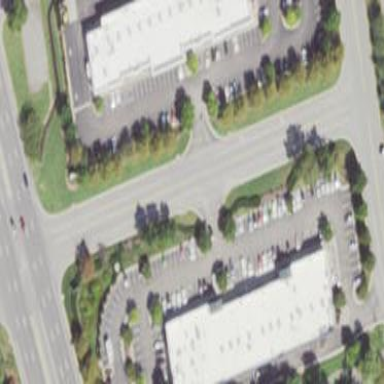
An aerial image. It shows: Retail building.